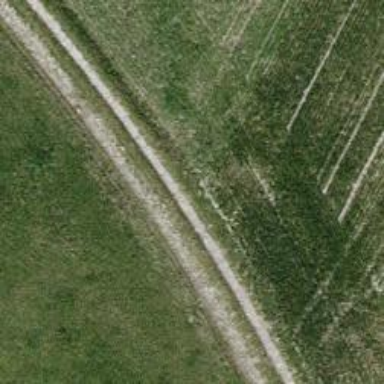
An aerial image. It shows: Track with grade2 tracktype.